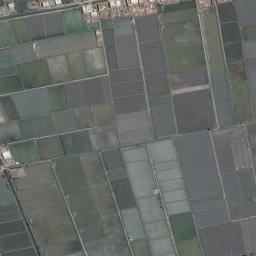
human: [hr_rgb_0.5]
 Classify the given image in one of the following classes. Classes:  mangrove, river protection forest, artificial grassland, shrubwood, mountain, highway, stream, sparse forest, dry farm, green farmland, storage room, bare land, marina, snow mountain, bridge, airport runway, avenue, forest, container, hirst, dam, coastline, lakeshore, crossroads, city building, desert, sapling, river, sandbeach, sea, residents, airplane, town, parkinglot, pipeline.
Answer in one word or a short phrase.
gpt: green farmland